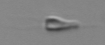
Label: Calciopappus